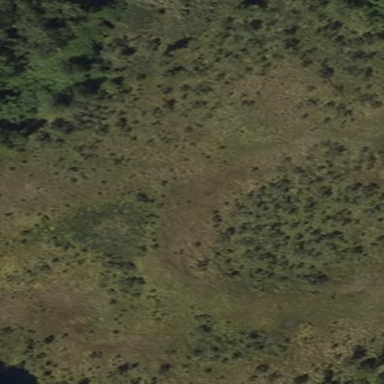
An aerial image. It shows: Bog wetland area.